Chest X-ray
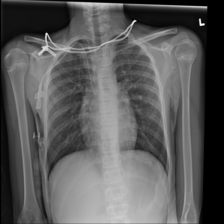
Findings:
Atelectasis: negative
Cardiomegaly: negative
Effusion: negative
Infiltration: negative
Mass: negative
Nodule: negative
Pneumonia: negative
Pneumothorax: negative
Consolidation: negative
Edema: negative
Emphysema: negative
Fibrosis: negative
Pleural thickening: negative
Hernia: negative